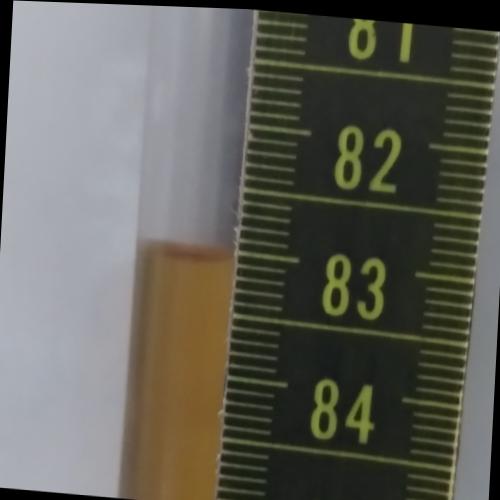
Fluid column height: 83.0 cm